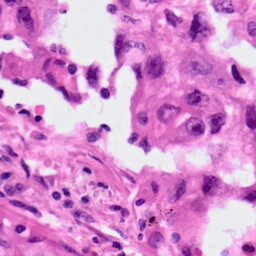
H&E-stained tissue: Lung